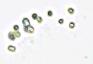
Label: Phaeocystis